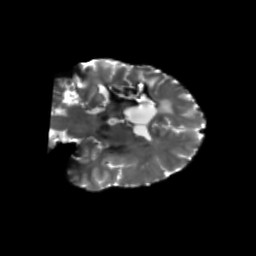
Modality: T2w
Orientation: coronal
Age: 44
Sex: female
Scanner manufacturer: siemens
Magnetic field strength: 3 T
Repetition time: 5.25 s
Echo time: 0.08 s